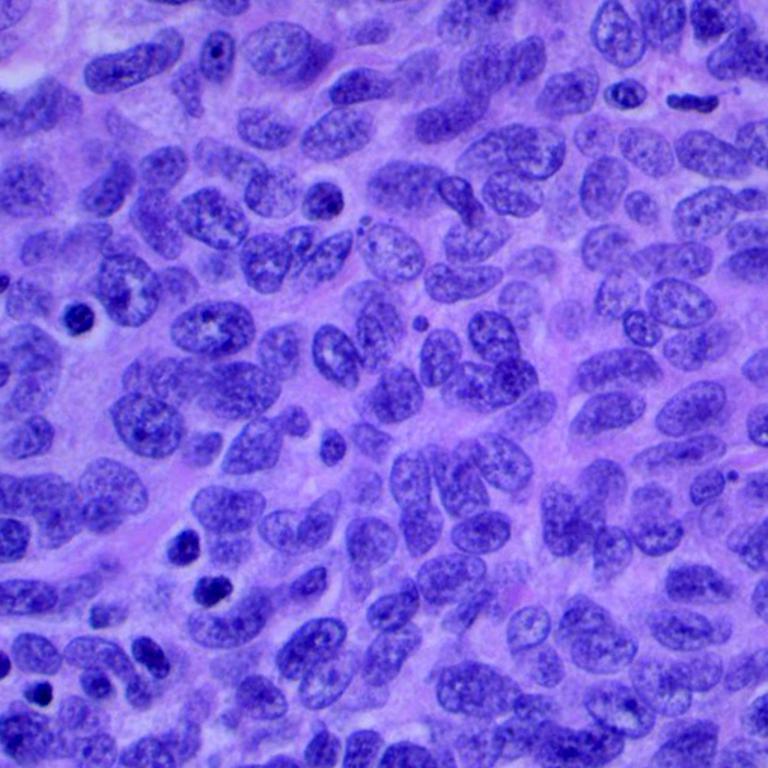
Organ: lung
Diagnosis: squamous carcinomas